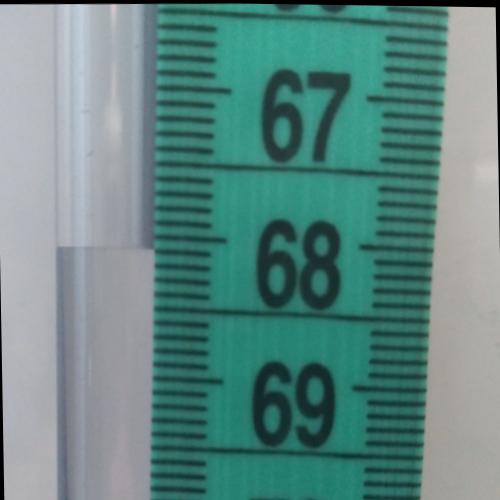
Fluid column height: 68.1 cm